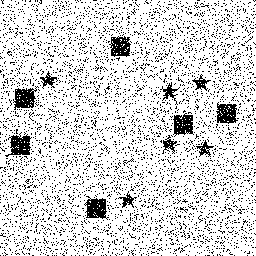
Squares: 6
Triangles: 0
Stars: 6
Total shapes: 12